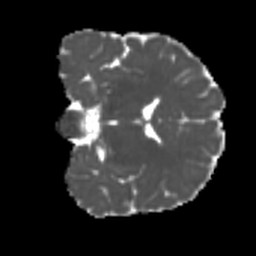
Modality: MD
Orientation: coronal
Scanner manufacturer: siemens
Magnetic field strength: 3 T
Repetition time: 4 s
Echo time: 0.0594 s